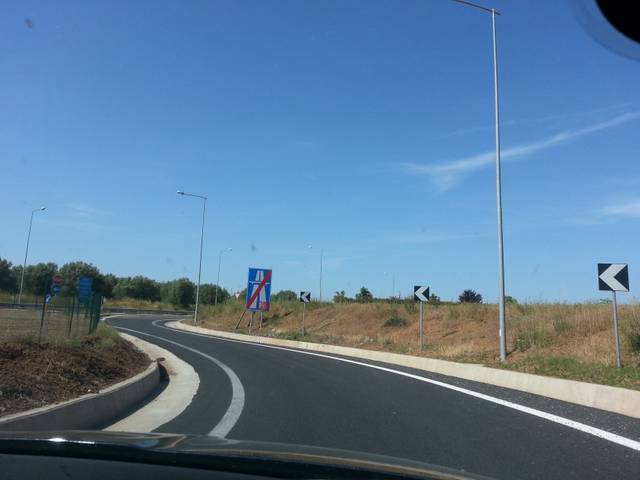
Region: Italy
Coordinates: 42.307, 11.989